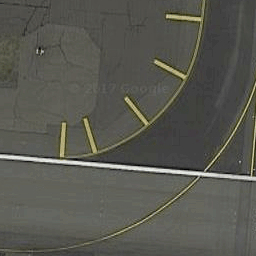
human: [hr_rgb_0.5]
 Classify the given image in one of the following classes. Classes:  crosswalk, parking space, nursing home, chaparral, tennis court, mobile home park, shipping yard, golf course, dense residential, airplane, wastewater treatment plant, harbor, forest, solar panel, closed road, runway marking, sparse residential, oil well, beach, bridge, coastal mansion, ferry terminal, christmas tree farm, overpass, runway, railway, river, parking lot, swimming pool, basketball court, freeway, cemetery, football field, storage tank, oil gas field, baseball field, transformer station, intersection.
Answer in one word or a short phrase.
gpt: runway marking